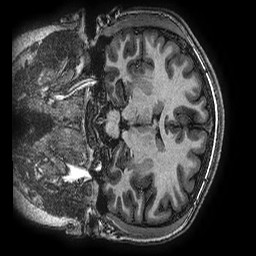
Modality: T1w
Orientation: coronal
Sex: female
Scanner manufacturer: ge
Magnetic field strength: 3 T
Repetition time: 0.00766 s
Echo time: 0.003476 s